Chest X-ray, PA view. Patient: 65 years old, sex M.
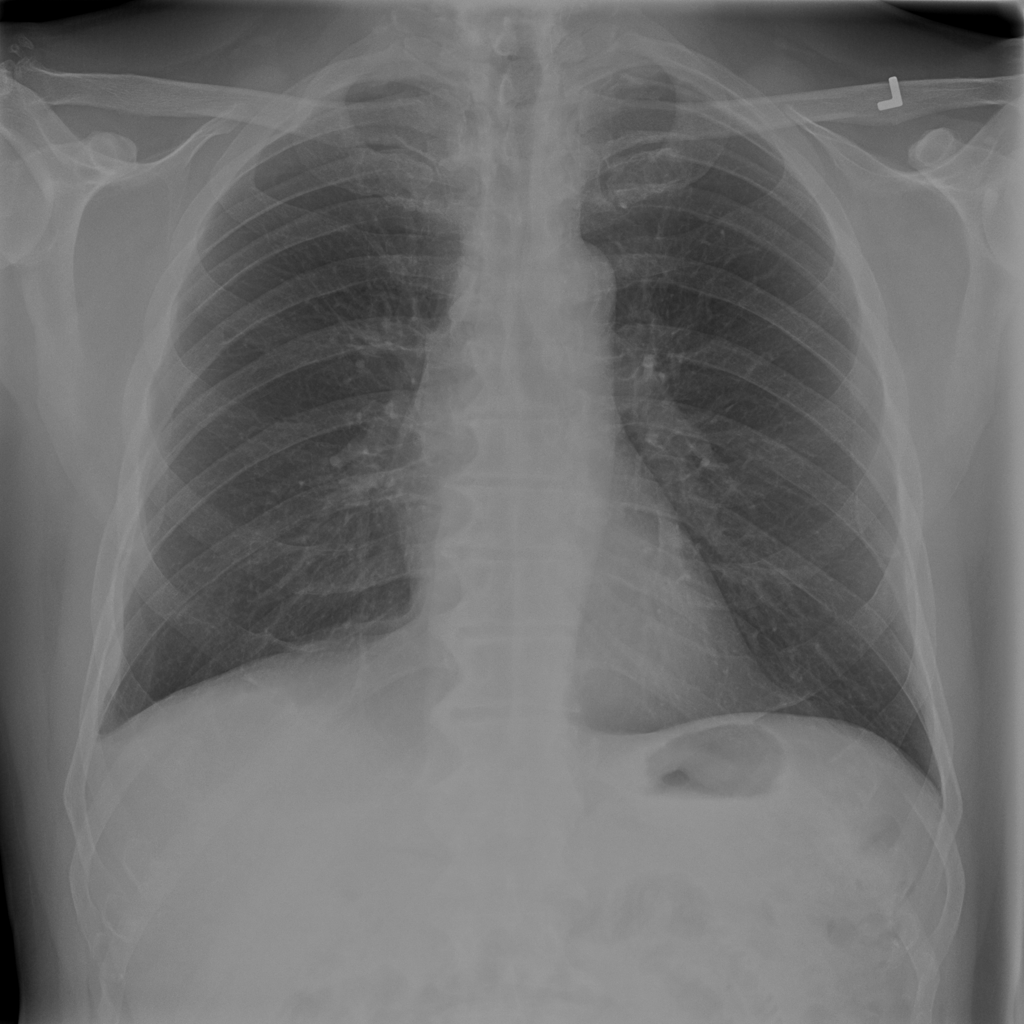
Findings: No Finding